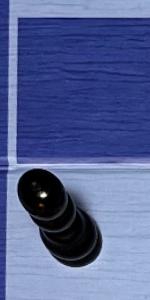
Label: Pawn_Black